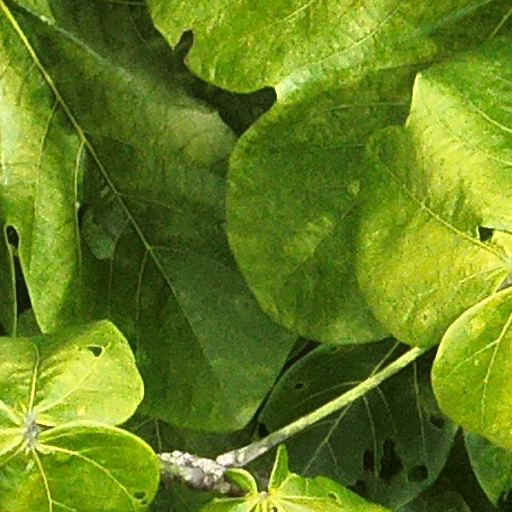
Species: Sterculia apetala
GBIF accepted scientific name: Sterculia apetala
Crown area (m\u00b2): 114.035